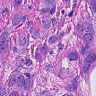
Metastatic tissue present: yes